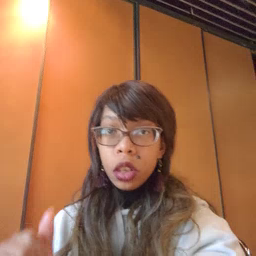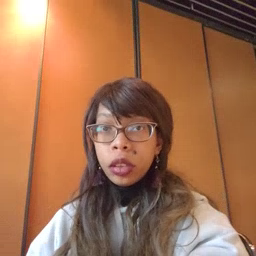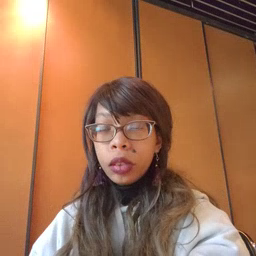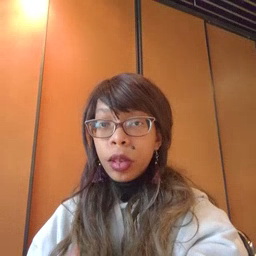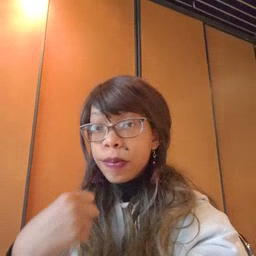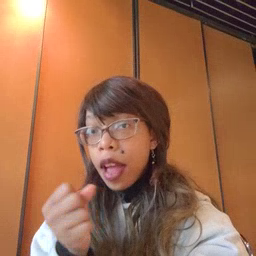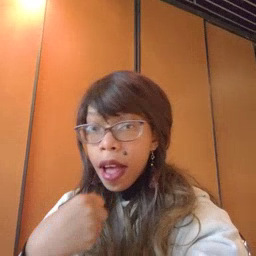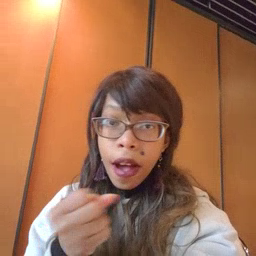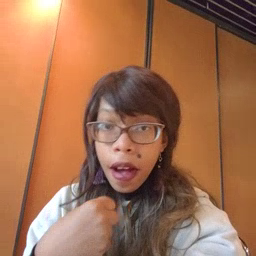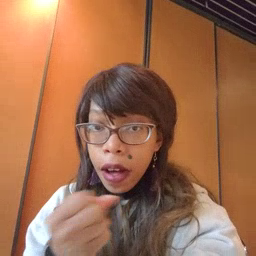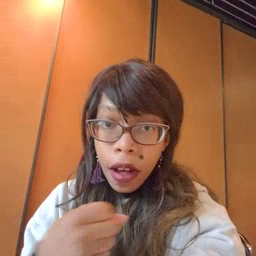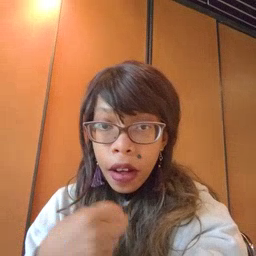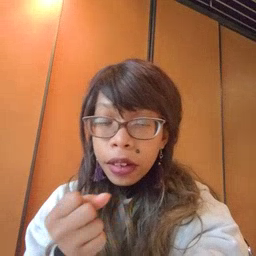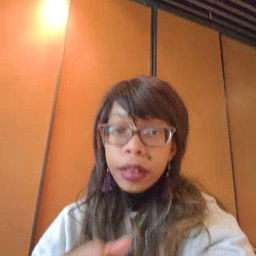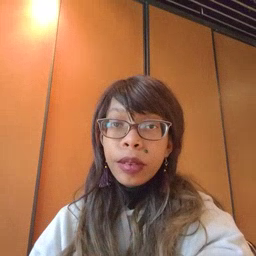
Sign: make